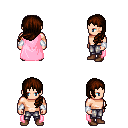
a pixel art fantasy rpg character, male body template, human, light skin, pink cape, metal pants, brown left-swept hairstyle, white cloth bracers, brown shoes, four views (front, back, left, right), 2x2 character sprite sheet, small pixel art, hard edges, no anti-aliasing